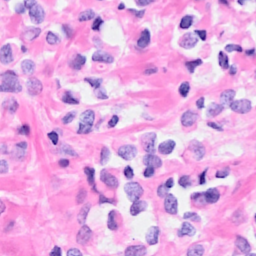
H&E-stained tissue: Breast